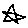
Label: star